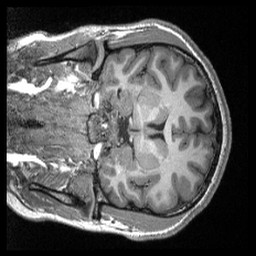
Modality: T1w
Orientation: coronal
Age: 19
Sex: male
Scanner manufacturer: siemens
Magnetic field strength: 3 T
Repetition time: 2.3 s
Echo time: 0.00308 s